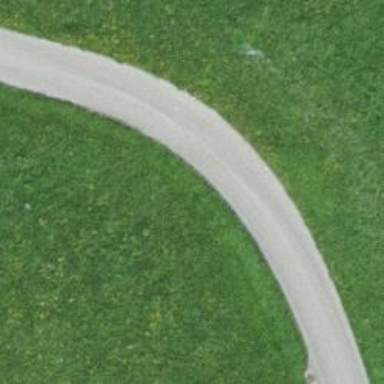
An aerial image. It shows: Unclassified road with paved surface.